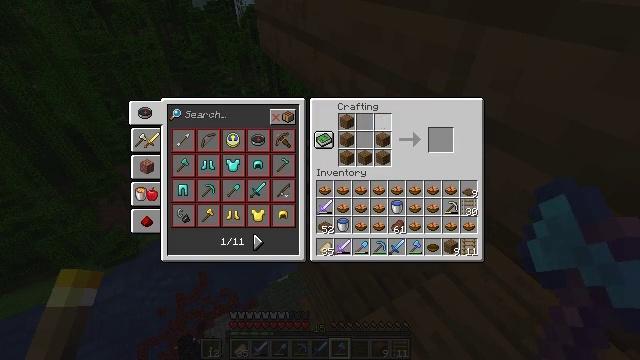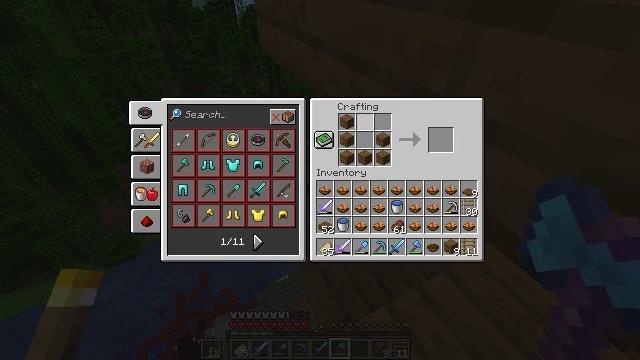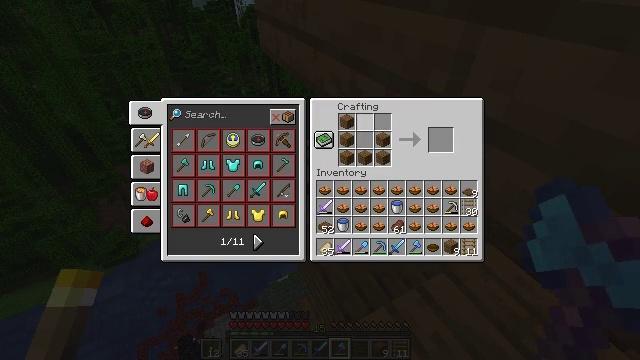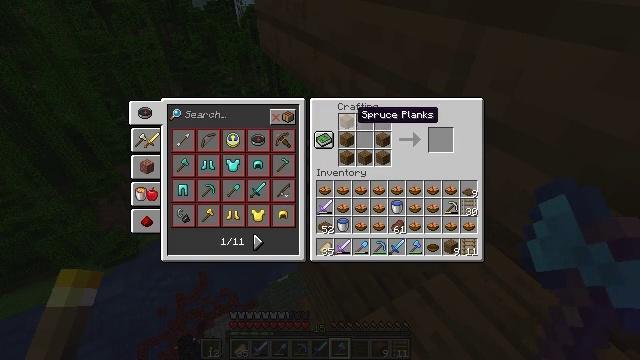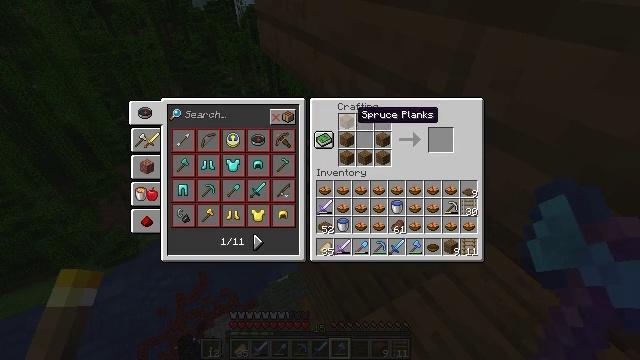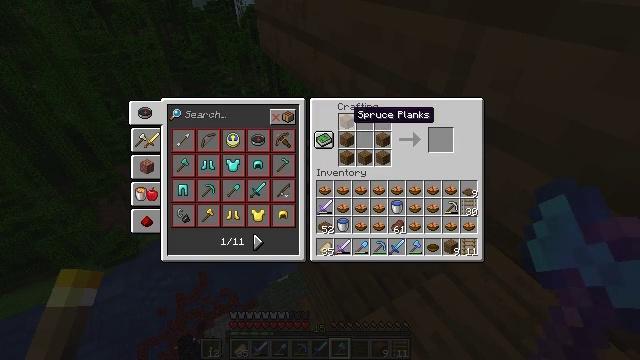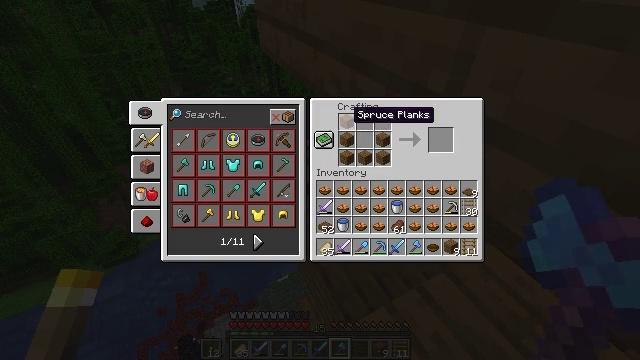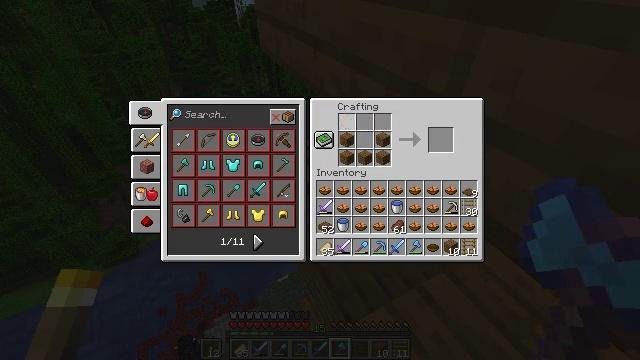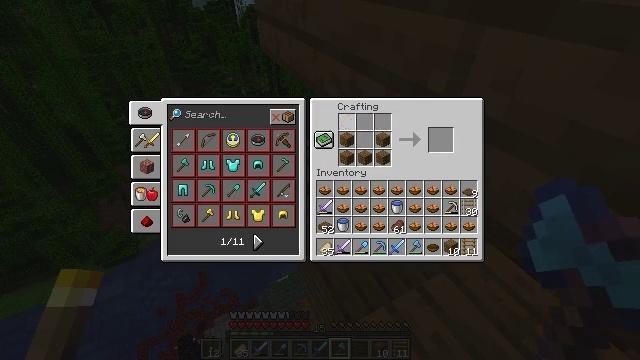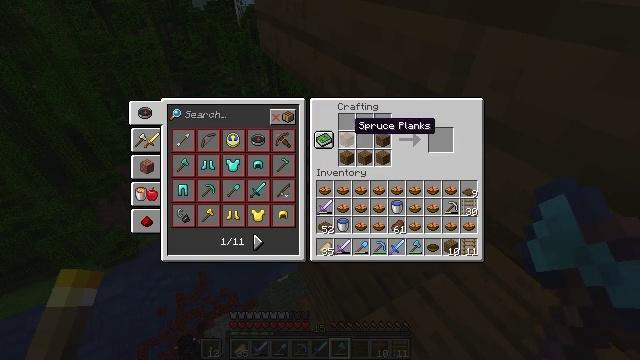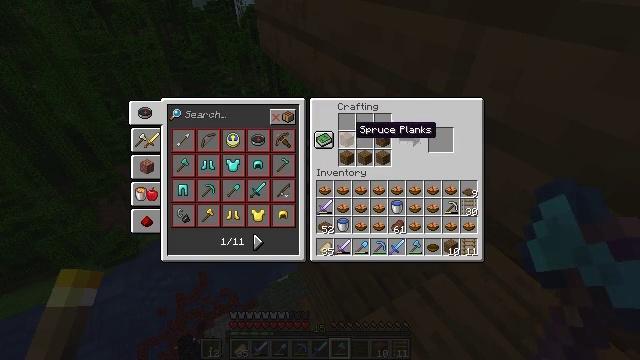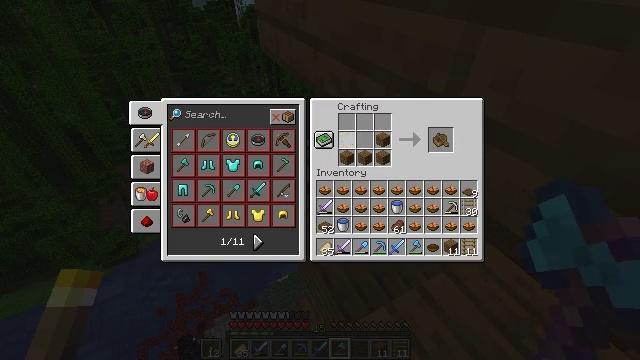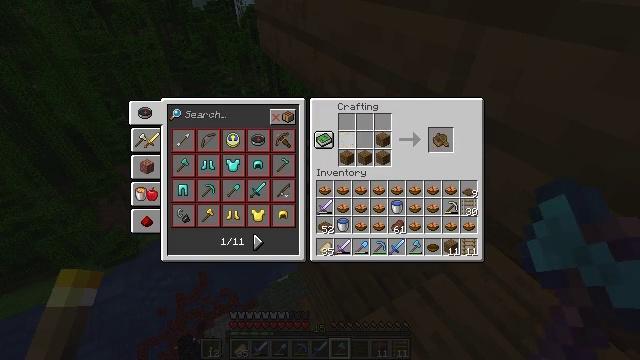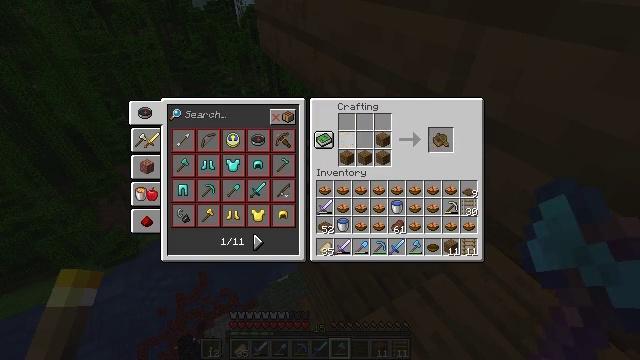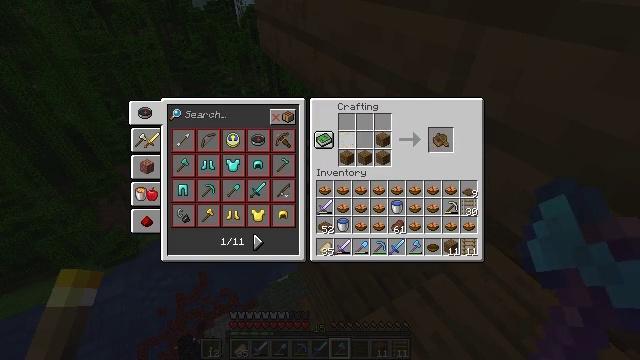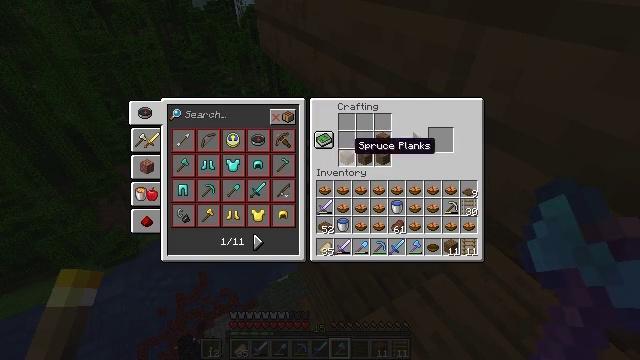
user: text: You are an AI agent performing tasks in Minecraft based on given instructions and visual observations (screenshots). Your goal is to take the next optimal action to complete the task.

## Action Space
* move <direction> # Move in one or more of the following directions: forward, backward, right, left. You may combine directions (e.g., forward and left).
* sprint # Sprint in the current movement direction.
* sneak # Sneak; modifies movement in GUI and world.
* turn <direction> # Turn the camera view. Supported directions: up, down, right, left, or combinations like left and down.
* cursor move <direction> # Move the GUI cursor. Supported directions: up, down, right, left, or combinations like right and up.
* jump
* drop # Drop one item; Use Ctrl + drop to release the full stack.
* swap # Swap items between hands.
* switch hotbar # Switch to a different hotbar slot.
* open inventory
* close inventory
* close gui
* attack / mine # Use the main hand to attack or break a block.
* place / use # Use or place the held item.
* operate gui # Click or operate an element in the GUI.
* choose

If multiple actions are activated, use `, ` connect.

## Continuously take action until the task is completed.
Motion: motion action
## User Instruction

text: Remove a bowl from the inventory.
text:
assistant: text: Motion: sneak, cursor move left
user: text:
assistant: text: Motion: sneak, cursor move left
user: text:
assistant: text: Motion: sneak, cursor move left
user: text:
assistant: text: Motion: sneak
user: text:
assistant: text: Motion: sneak
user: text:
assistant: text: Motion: sneak
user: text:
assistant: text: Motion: sneak, operate gui
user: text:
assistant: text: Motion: sneak, operate gui
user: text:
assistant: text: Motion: sneak, cursor move down
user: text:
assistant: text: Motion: sneak
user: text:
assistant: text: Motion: sneak, operate gui
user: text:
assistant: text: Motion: sneak, operate gui
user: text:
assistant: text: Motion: sneak, operate gui
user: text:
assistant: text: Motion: sneak, cursor move down
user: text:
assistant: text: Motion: sneak
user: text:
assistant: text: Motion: no_op
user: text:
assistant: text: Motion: no_op
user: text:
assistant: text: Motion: operate gui
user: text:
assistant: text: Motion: operate gui
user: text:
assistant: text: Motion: cursor move right and up
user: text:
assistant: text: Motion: no_op
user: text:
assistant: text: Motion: no_op
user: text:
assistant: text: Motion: no_op
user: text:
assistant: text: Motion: operate gui
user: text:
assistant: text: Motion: operate gui
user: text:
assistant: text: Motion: no_op
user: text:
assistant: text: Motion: no_op
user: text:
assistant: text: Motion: no_op
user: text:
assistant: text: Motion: no_op
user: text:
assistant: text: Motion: no_op